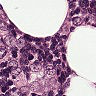
Metastatic tissue present: yes